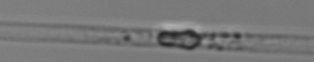
Label: Dactyliosolen_blavyanus